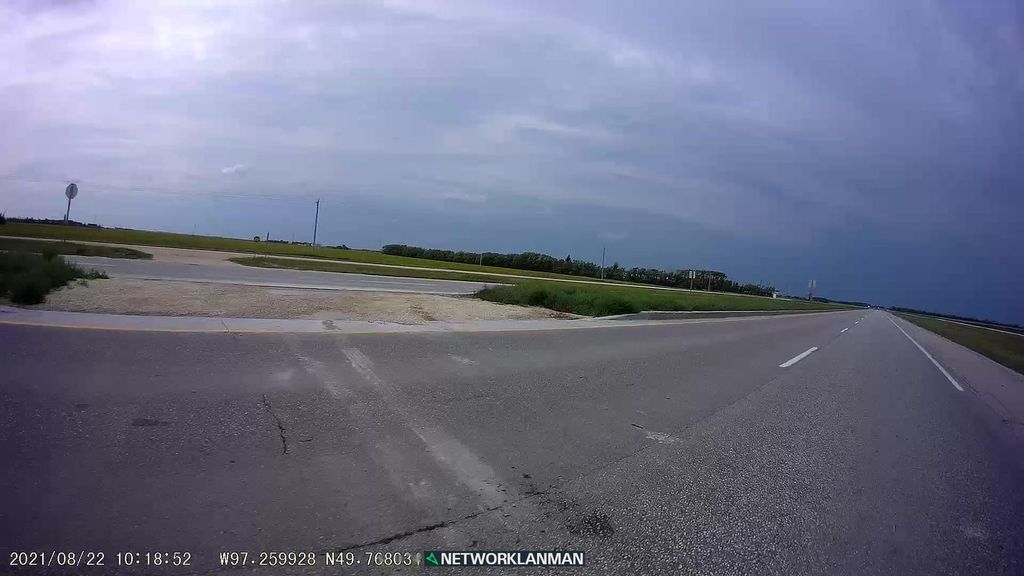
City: winnipeg